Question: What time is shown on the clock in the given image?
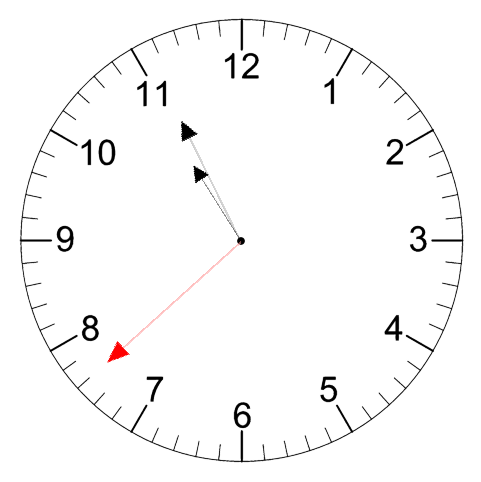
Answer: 10:55:38